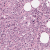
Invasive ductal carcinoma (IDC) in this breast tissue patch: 1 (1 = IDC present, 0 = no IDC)